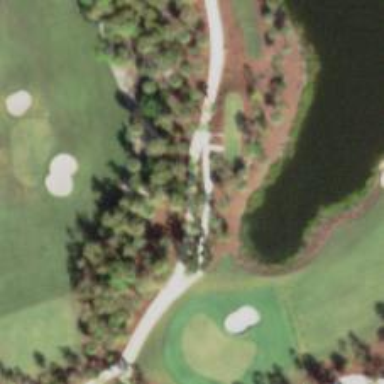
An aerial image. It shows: Footway that resembles golf path.